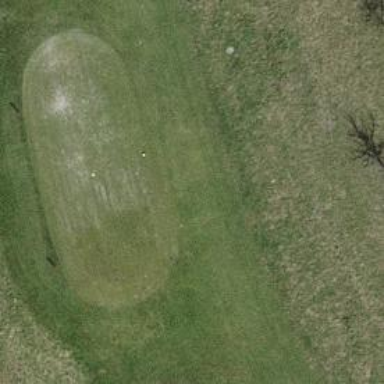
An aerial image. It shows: Golf tee.